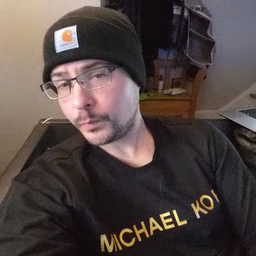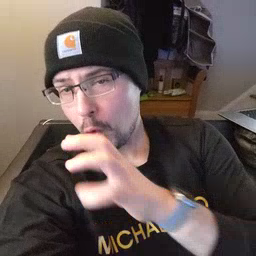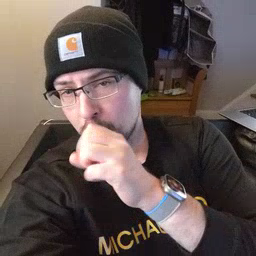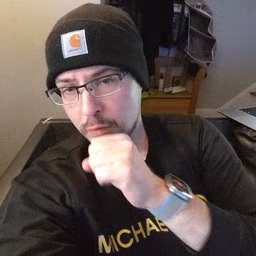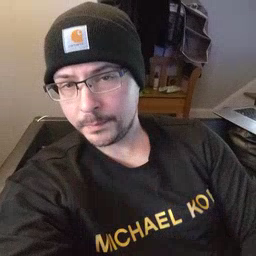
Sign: orange